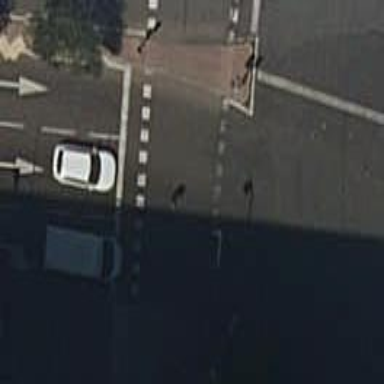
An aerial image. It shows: Road with traffic signals at crossing.